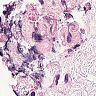
Metastatic tissue present: no